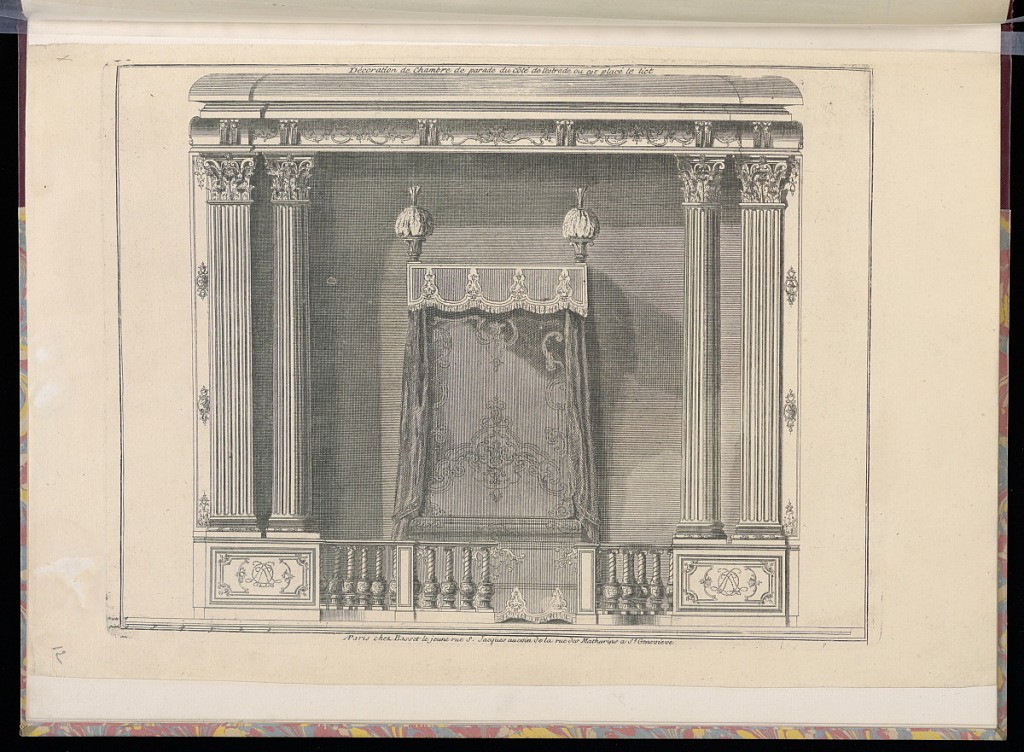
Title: Décoration de Chambre de parade du côté de l’estrade ou est placé le liet
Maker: André Basset, French, active 1749 – 1787
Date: ca. 1765
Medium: Etching and engraving on laid paper
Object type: Print
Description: An interior wall elevation with a canopy bed set into an alcove with two fluted columns and on either side, with narrow panels, and a carved balustrade in front. Below the columns are ornamental panels with interlaced letters (cyphers) within rococo ornament and molding. The cornice and the panels are decorated with c-scroll, floral, strapwork, and fleurons motifs. The cornice also features six sets of corbels. The bed is decorated with rococo ornament, c-scrolls, acanthus leaf and strapwork motifs, drapery with passementerie, and vase-shaped finials with feathers. The plate is titled, with a scale and the address lettered below.